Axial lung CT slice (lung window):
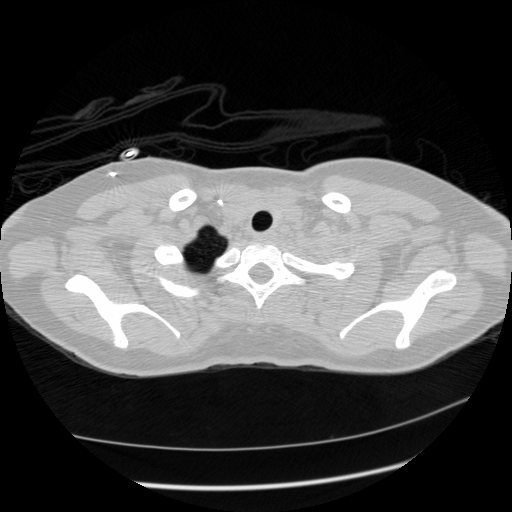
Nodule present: no